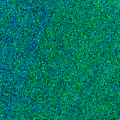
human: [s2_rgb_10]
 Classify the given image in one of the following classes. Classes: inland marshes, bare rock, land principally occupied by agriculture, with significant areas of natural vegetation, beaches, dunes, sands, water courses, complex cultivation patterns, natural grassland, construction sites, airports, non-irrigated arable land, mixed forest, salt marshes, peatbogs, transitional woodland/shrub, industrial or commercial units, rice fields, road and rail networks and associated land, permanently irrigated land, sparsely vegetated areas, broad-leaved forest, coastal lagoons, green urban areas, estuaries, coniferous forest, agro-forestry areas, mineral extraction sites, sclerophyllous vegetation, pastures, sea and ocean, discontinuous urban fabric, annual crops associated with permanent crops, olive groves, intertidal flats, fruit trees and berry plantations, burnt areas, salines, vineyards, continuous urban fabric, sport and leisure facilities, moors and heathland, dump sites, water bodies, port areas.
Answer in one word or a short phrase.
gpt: sea and ocean